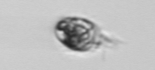
Label: Balanion